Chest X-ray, PA view. Patient: 65 years old, sex F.
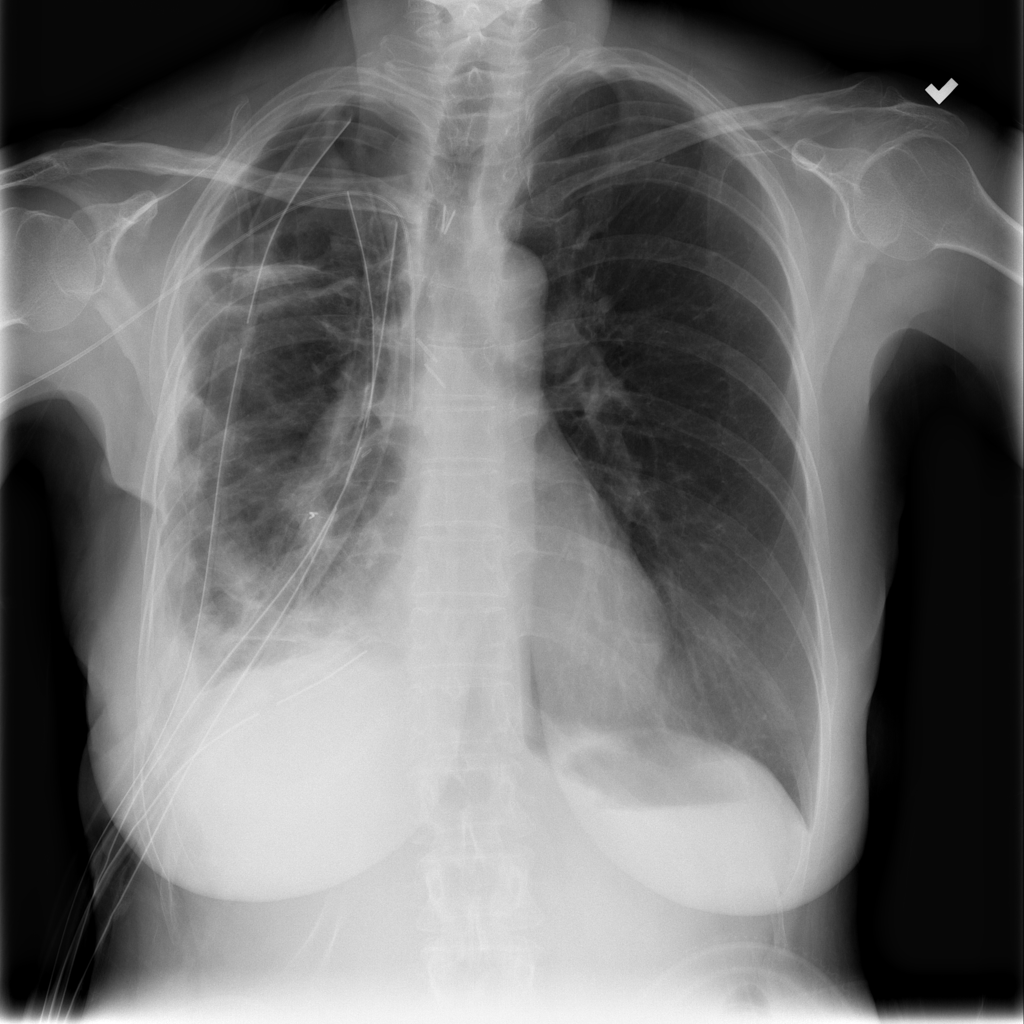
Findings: Pneumothorax